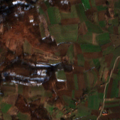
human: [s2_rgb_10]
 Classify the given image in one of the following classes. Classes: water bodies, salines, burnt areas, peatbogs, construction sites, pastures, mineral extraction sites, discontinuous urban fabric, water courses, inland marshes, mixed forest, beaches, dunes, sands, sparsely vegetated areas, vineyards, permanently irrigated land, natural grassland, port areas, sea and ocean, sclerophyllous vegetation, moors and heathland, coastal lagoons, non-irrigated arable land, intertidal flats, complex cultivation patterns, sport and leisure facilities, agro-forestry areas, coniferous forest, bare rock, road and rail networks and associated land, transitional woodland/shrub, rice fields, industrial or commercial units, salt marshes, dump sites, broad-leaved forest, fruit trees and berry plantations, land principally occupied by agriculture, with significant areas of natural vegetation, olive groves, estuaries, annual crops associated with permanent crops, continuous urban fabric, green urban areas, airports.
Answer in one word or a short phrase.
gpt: non-irrigated arable land, complex cultivation patterns, land principally occupied by agriculture, with significant areas of natural vegetation, broad-leaved forest